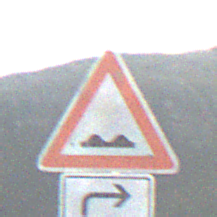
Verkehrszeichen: UnebeneFahrbahn
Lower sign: RichtungsangabeDurchPfeile5
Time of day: SunriseSunset
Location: Outdoor (Nature)
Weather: PartlyCloudy
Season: Summer
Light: Natural